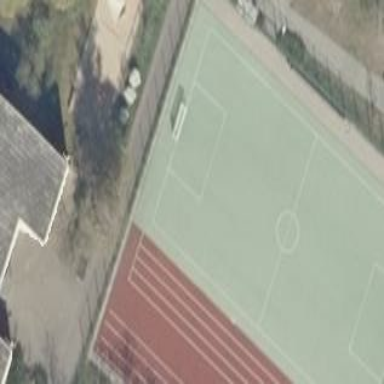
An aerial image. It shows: Artificial turf soccer pitch for leisure land.